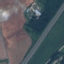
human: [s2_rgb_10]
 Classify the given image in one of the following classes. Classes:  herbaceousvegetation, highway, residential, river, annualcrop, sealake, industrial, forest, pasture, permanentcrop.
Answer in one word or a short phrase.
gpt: Highway